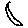
Label: moon